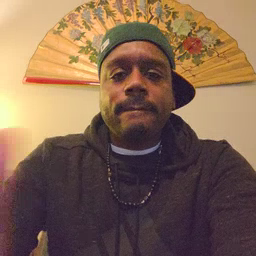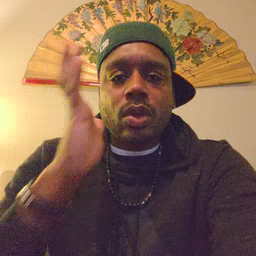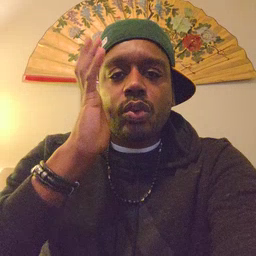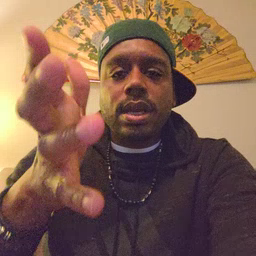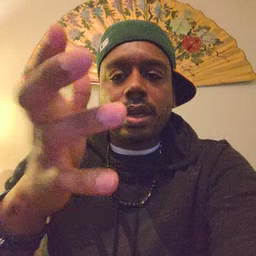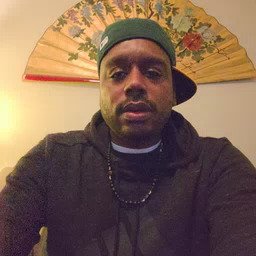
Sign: will